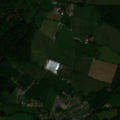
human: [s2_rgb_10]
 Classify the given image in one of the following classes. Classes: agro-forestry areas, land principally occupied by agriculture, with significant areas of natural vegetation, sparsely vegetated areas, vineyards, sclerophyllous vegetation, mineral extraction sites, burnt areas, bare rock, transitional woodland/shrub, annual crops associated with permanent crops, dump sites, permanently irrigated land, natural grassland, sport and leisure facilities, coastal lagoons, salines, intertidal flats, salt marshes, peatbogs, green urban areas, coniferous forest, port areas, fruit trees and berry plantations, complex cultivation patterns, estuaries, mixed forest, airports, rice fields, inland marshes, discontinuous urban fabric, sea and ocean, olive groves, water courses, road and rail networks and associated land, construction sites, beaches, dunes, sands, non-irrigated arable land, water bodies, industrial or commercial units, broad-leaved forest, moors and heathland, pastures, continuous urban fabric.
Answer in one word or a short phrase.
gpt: discontinuous urban fabric, pastures, broad-leaved forest, coniferous forest, mixed forest